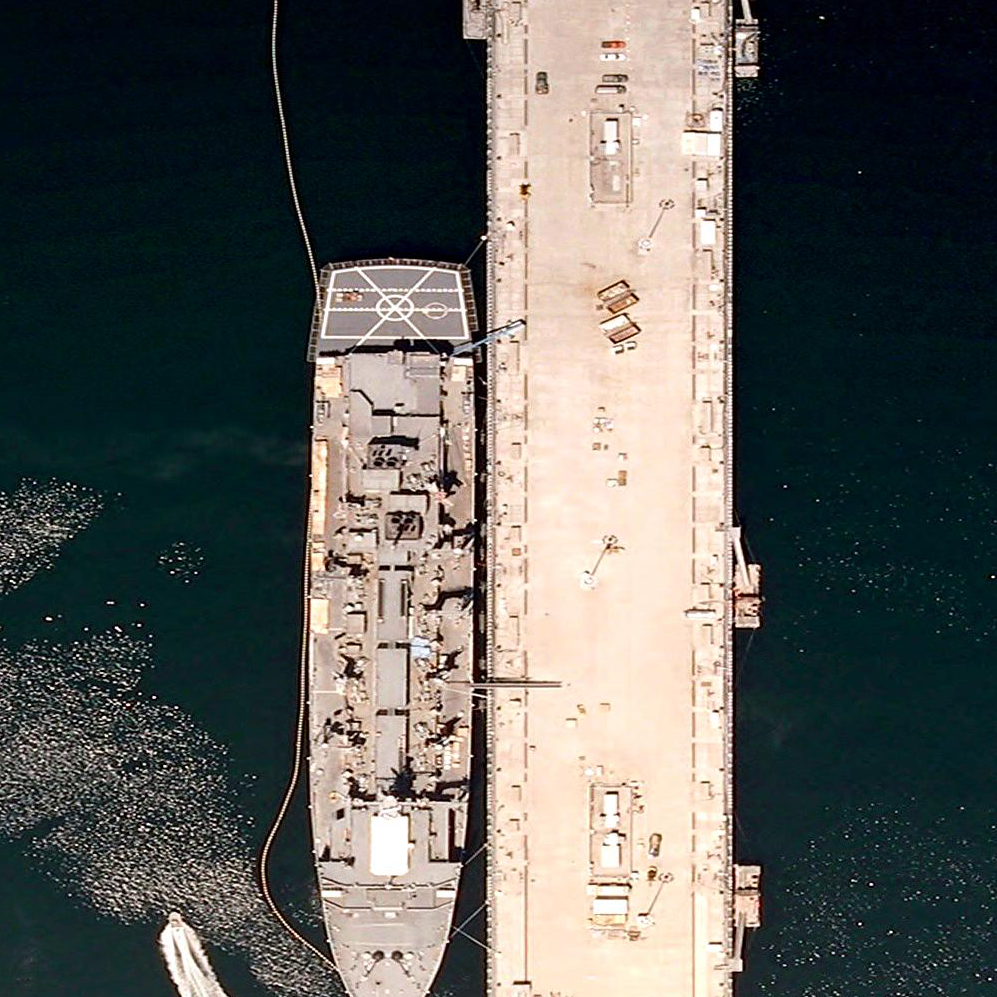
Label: Sacramento-class_support_ship